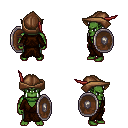
a pixel art fantasy rpg character, male body template, orc, green skin, brown robe, teal pants, black short mohawk hairstyle, leather cap, shield, four views (front, back, left, right), 2x2 character sprite sheet, small pixel art, hard edges, no anti-aliasing